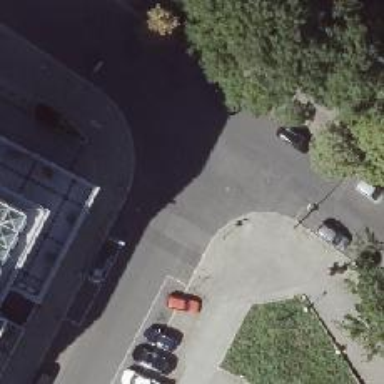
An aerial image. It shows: Marked crossing on the road.